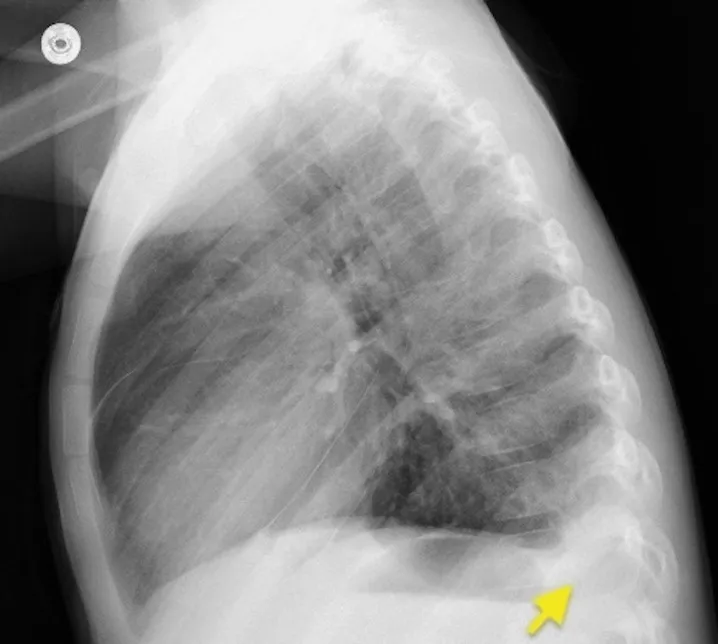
Chest radiograph.
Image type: radiology (x_ray)